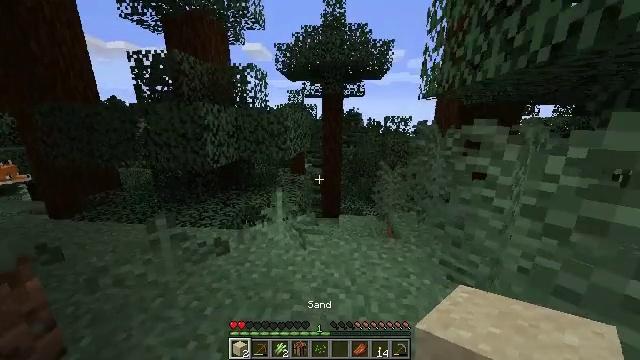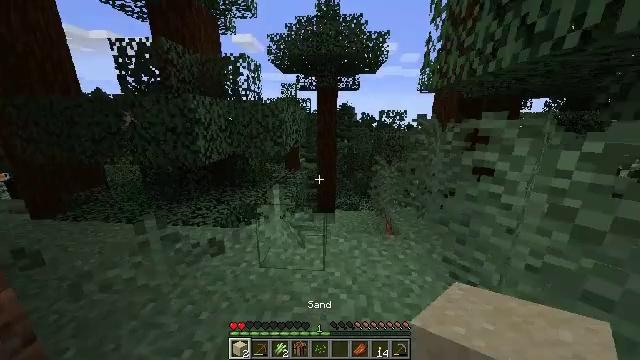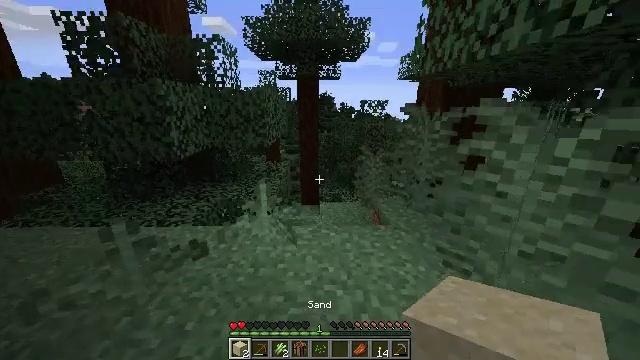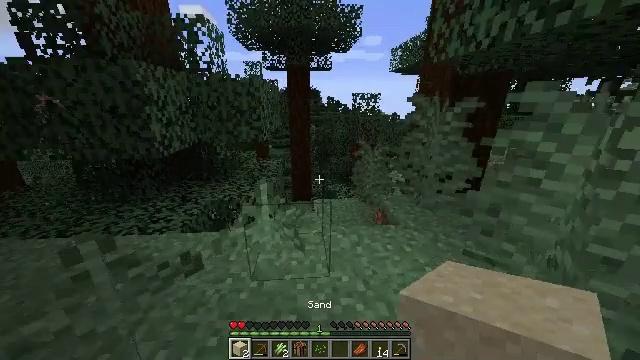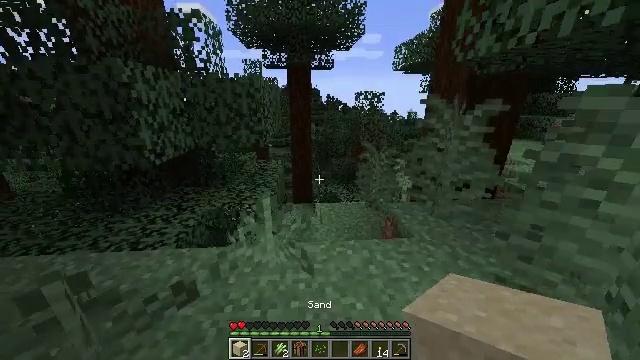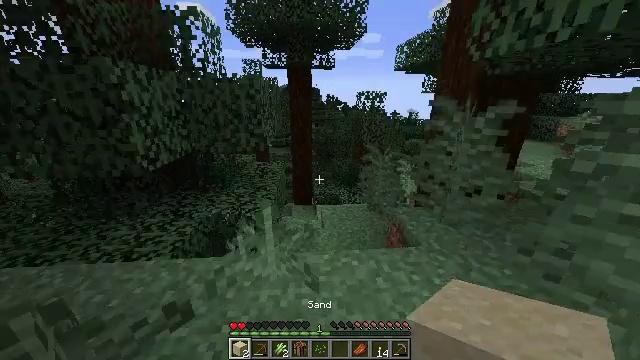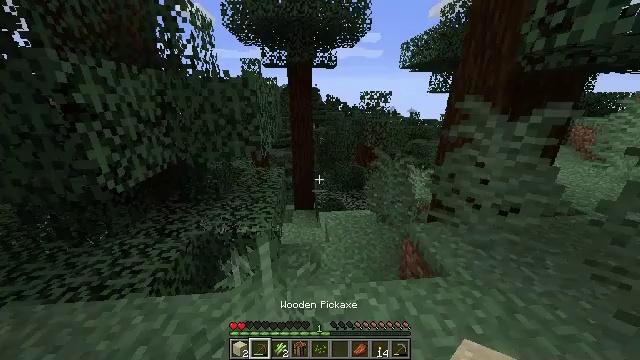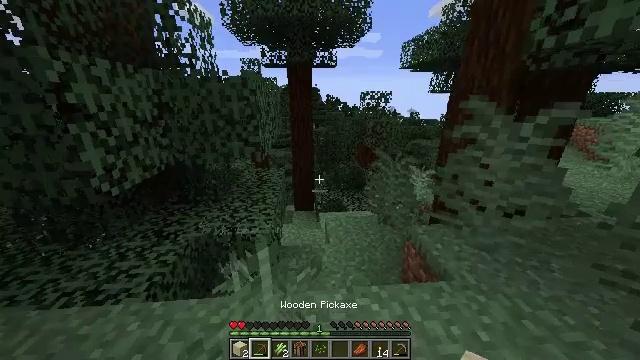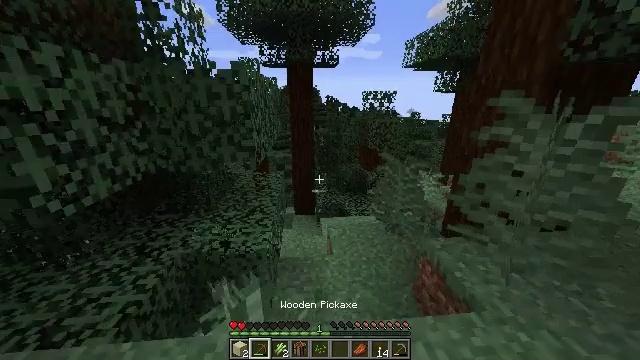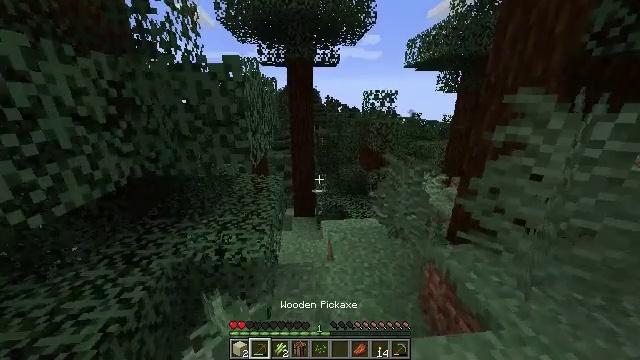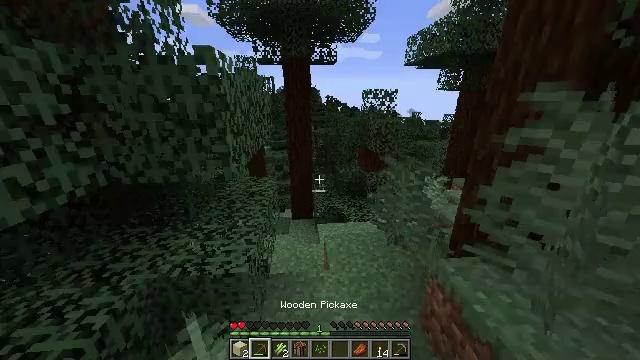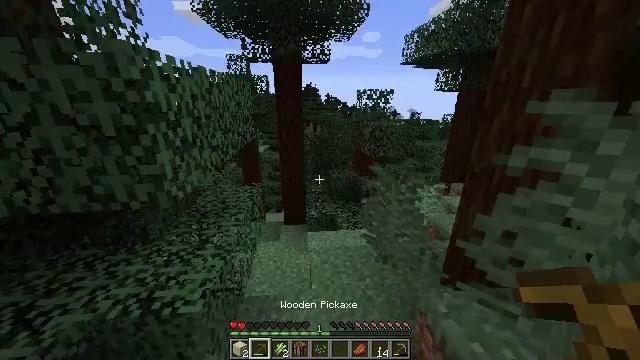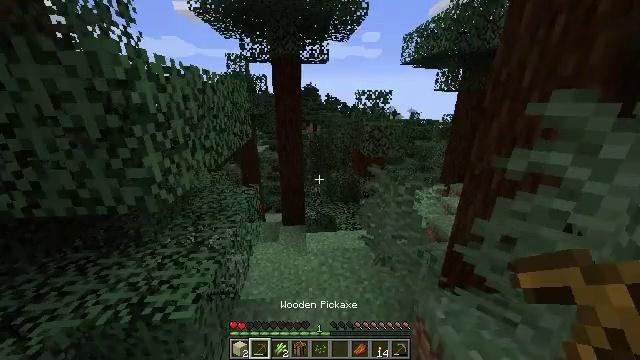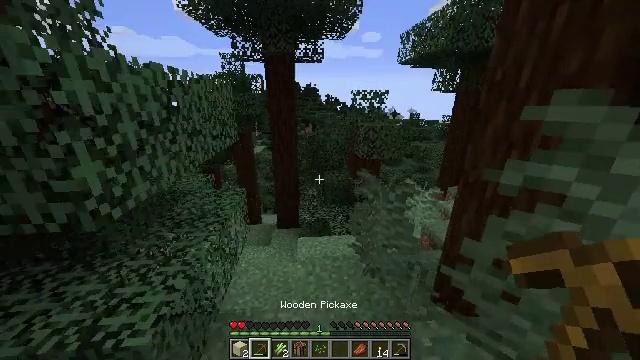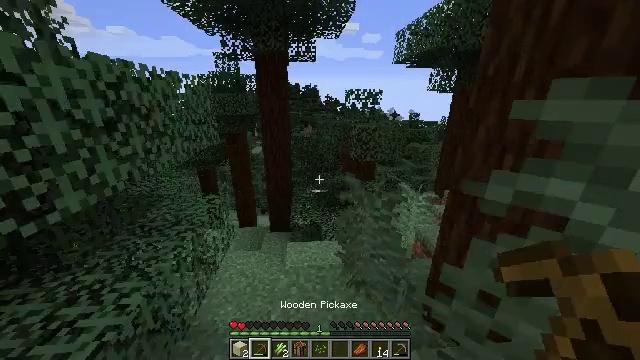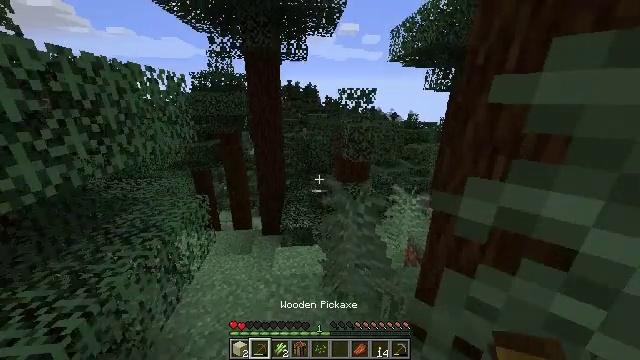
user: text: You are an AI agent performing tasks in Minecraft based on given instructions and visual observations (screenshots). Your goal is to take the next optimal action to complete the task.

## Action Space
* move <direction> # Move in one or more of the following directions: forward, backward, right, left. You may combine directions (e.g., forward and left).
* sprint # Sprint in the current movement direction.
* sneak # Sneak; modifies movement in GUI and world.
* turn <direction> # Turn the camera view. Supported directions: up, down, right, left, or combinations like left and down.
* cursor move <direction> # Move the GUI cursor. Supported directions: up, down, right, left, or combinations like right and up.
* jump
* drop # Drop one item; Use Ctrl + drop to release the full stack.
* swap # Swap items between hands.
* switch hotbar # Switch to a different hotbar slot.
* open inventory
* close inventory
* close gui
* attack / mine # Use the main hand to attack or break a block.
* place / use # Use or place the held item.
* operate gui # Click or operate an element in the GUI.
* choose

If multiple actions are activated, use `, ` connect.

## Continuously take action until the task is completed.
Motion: motion action
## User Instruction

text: Hunt fish.
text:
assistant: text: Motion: move forward and move left, sprint, turn right and down
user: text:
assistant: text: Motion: move forward and move left, sprint, turn right and down
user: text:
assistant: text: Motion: move forward, sprint, turn right and down
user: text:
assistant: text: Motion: move forward, sprint
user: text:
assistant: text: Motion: move forward, sprint
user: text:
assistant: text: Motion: move forward, sprint
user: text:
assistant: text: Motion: move forward, sprint
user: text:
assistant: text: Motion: move forward, sprint
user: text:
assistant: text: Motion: move forward and move right, sprint
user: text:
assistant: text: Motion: move forward and move right, sprint
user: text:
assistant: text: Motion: move forward and move right, sprint
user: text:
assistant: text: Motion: move forward and move right, sprint
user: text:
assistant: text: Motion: move forward and move right, sprint
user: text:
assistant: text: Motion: move forward and move right, sprint
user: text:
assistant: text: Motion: move forward and move right, sprint
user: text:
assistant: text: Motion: move forward and move right, sprint
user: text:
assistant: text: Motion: move forward and move right, sprint
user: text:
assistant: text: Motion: move forward and move right, sprint
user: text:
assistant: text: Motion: move forward, sprint
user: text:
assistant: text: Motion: move forward, sprint
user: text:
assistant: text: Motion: move forward, sprint
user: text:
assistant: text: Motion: move forward, sprint
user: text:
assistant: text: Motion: move forward, sprint
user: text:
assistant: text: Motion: move forward, sprint
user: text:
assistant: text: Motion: move forward and move left, sprint
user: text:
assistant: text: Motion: move forward and move left, sprint
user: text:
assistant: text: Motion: move forward and move left, sprint
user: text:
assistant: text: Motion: move forward and move left, sprint
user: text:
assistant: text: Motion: move forward and move left, sprint, turn left
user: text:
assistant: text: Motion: move forward and move left, sprint, turn left and down